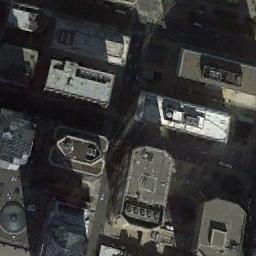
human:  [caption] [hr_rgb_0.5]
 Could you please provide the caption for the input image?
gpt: A commercial area has some buildings and some roads go through the commercial area .

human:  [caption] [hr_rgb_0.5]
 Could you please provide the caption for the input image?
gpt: In a business district there are several tall buildings of different shapes and several roads and many trees .

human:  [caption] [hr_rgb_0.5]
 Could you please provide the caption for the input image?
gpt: There are five cars on the road .

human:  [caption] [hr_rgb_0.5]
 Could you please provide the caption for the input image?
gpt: The commercial area is consist of many tall buildings .

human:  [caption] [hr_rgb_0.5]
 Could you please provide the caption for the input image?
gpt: A building with a white roof among some gray buildings on a commercial area .